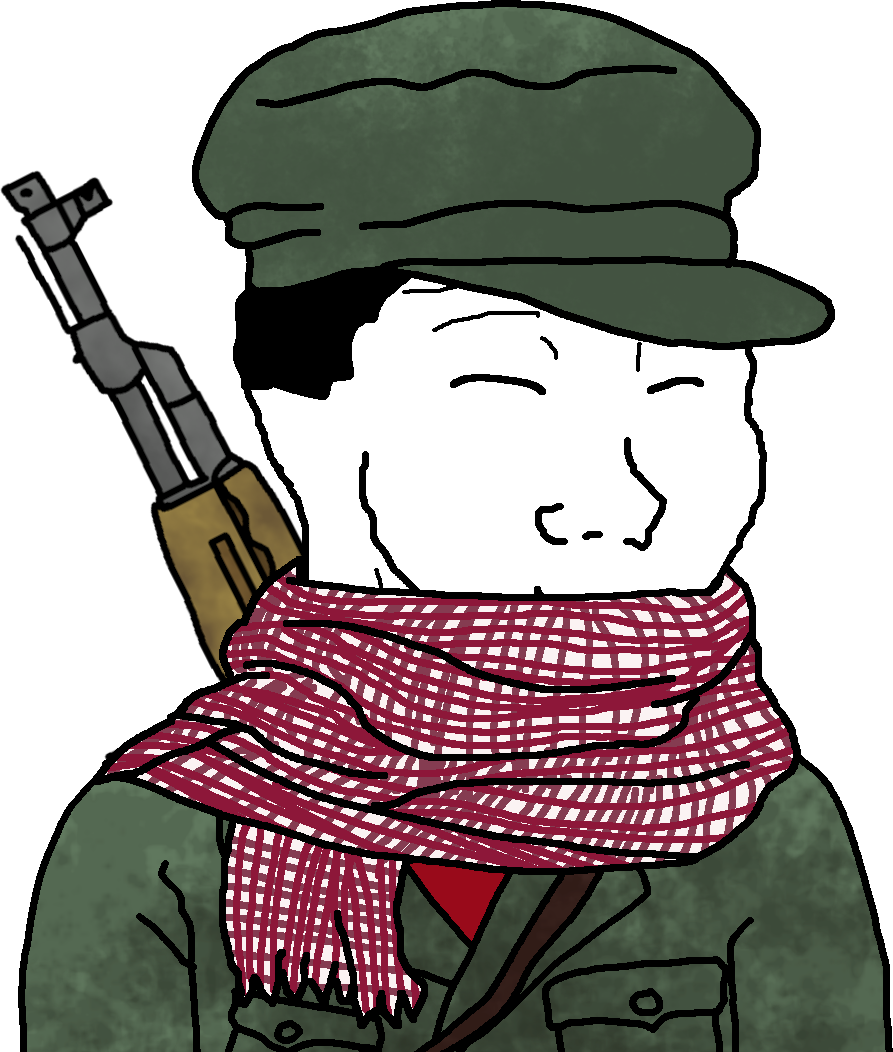
Label: 5_Bloomer